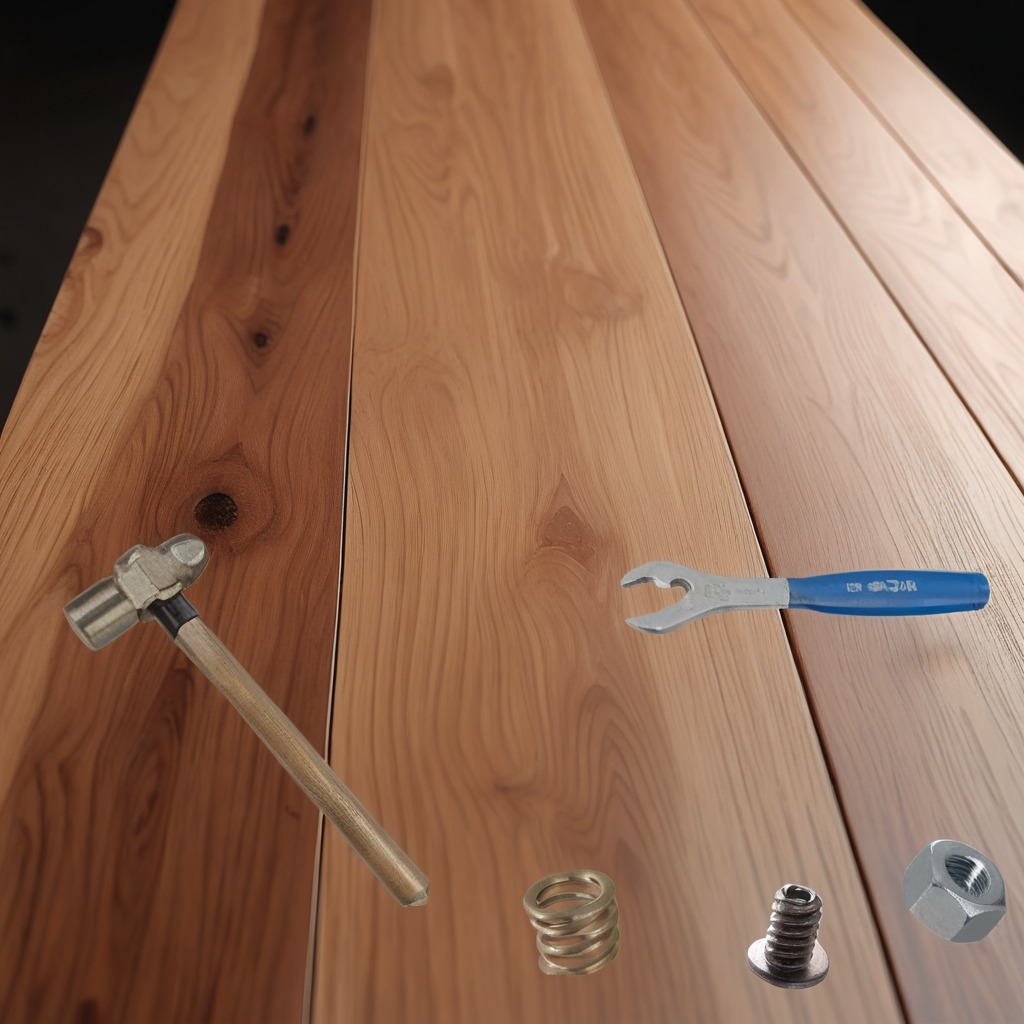
A hammer, a metal machine screw, a coiled metal spring, a metal nut, and a wrench are lying on the wooden table.